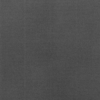
Label: dusty